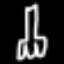
Label: fork